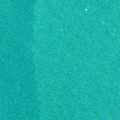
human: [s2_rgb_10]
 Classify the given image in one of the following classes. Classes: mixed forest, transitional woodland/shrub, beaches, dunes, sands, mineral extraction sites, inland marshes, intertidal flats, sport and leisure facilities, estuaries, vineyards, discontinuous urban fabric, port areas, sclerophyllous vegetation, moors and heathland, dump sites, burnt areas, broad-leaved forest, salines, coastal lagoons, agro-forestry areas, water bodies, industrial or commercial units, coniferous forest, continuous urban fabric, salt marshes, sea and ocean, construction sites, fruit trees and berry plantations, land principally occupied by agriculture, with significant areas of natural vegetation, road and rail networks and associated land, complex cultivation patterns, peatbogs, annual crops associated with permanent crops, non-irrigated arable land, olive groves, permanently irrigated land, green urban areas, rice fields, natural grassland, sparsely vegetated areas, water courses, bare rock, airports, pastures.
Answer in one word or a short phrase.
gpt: sea and ocean